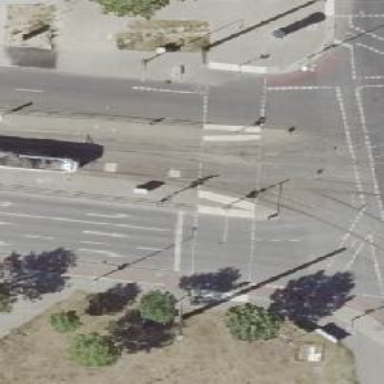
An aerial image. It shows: Tram crossing with traffic signals.